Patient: sex M, age 61
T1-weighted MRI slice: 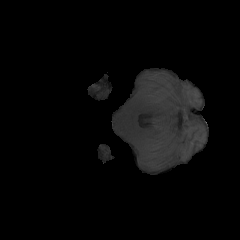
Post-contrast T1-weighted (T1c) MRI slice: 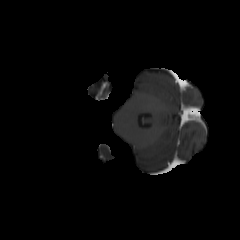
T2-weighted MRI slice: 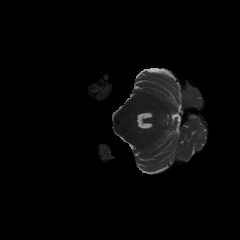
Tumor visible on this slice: no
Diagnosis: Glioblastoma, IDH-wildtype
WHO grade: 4